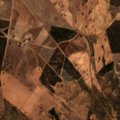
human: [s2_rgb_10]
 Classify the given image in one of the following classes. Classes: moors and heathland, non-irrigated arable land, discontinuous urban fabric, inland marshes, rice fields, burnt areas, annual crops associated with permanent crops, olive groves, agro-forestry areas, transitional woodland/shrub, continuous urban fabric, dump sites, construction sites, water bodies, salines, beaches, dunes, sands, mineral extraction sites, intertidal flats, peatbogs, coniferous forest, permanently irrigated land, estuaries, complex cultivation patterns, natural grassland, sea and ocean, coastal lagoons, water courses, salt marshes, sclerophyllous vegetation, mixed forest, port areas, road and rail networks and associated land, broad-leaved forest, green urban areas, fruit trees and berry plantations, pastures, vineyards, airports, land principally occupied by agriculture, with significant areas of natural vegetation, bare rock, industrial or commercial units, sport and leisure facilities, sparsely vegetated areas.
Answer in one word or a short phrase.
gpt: non-irrigated arable land, agro-forestry areas